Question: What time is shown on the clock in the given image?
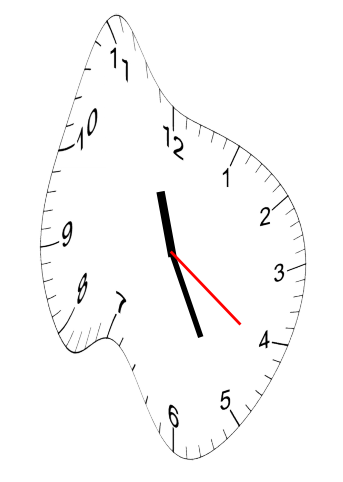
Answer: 11:25:21